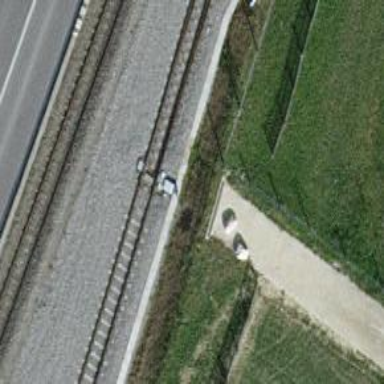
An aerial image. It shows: Railway switch.